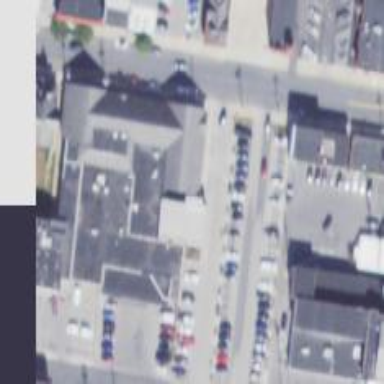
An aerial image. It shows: Post office building.